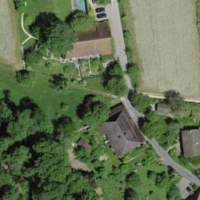
EUNIS habitat code: 54
Species observed at this site:
Filipendula ulmaria